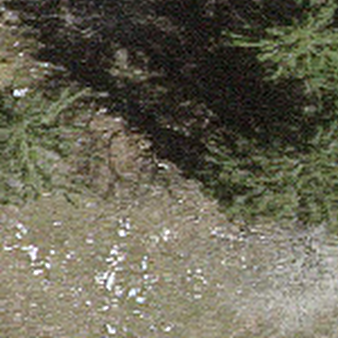
Label: other